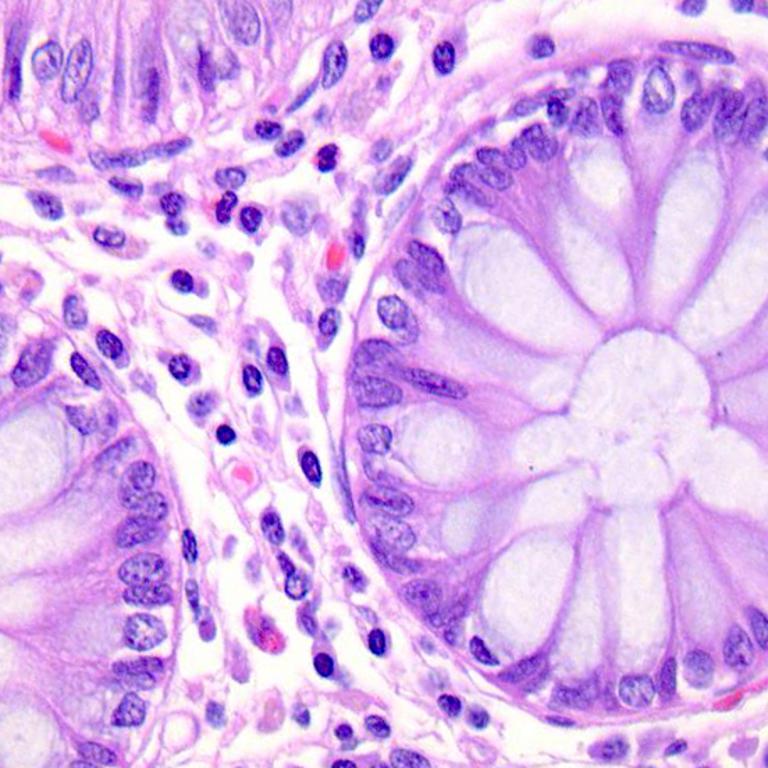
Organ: colon
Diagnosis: benign